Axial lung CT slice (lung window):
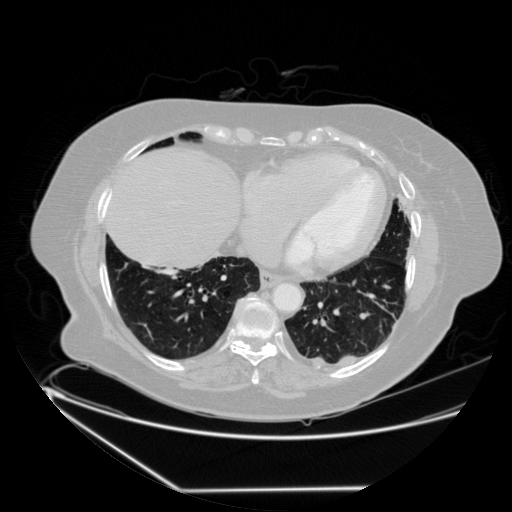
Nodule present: no